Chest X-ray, PA view. Patient: 45 years old, sex M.
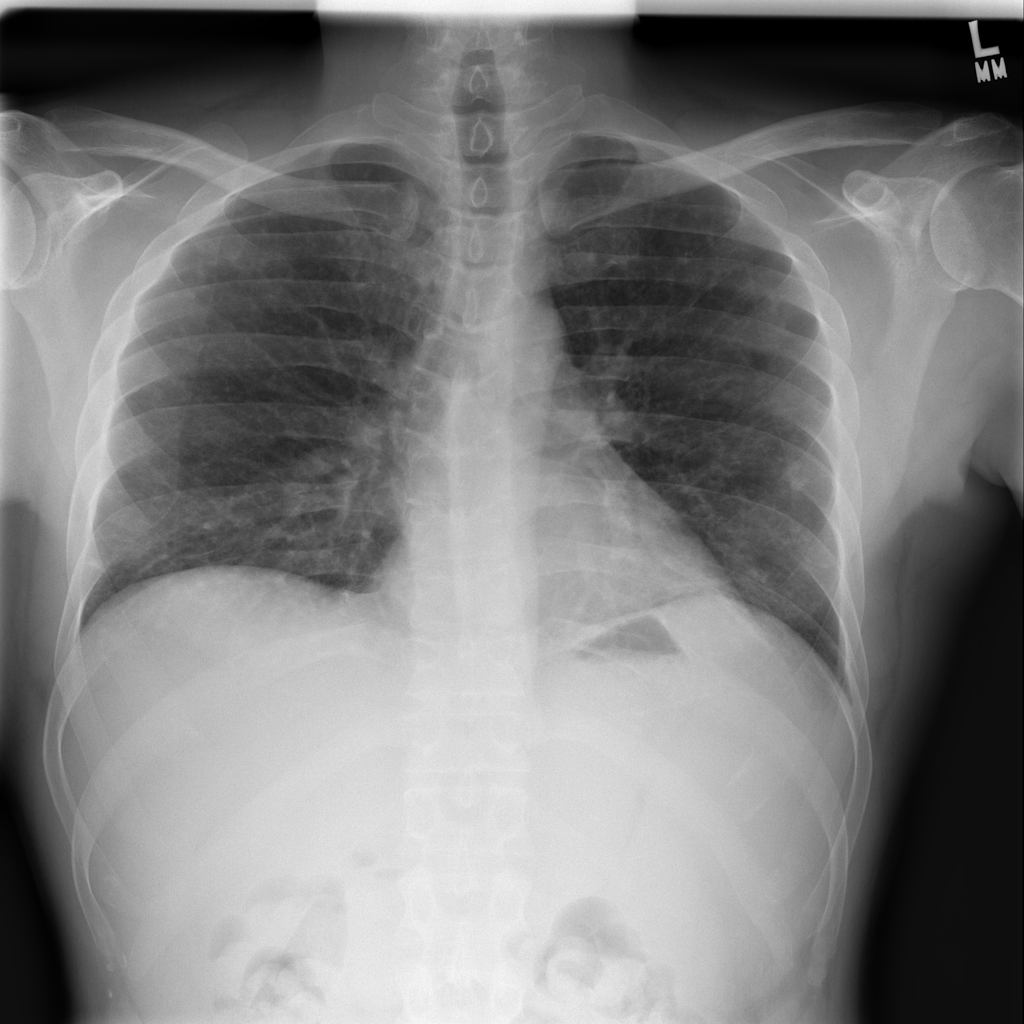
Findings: No Finding